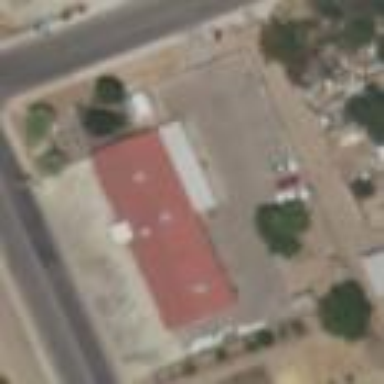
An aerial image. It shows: Healthcare clinic.